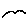
Label: bird